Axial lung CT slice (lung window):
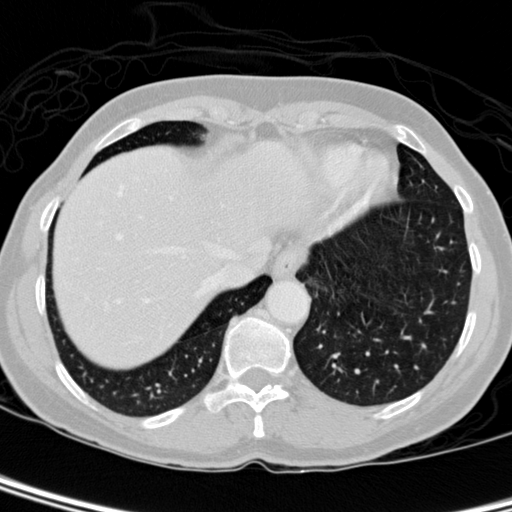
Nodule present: no